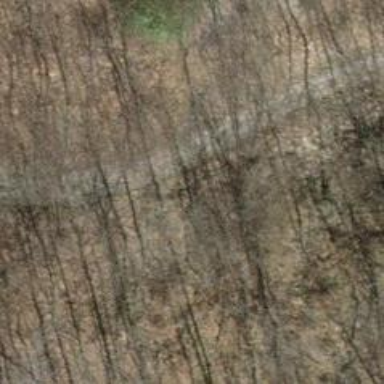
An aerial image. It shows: Gravel path.